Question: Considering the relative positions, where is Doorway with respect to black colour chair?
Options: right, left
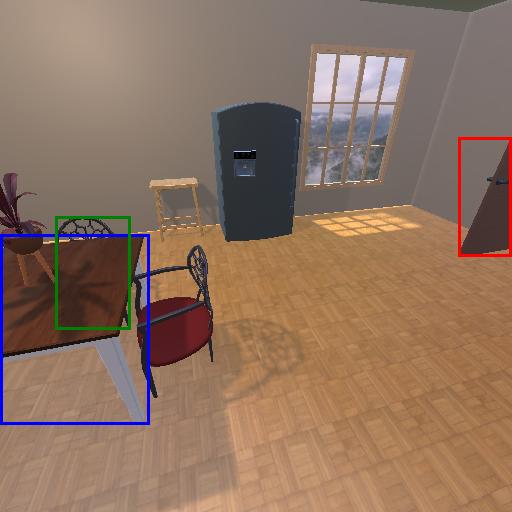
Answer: right